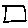
Label: square